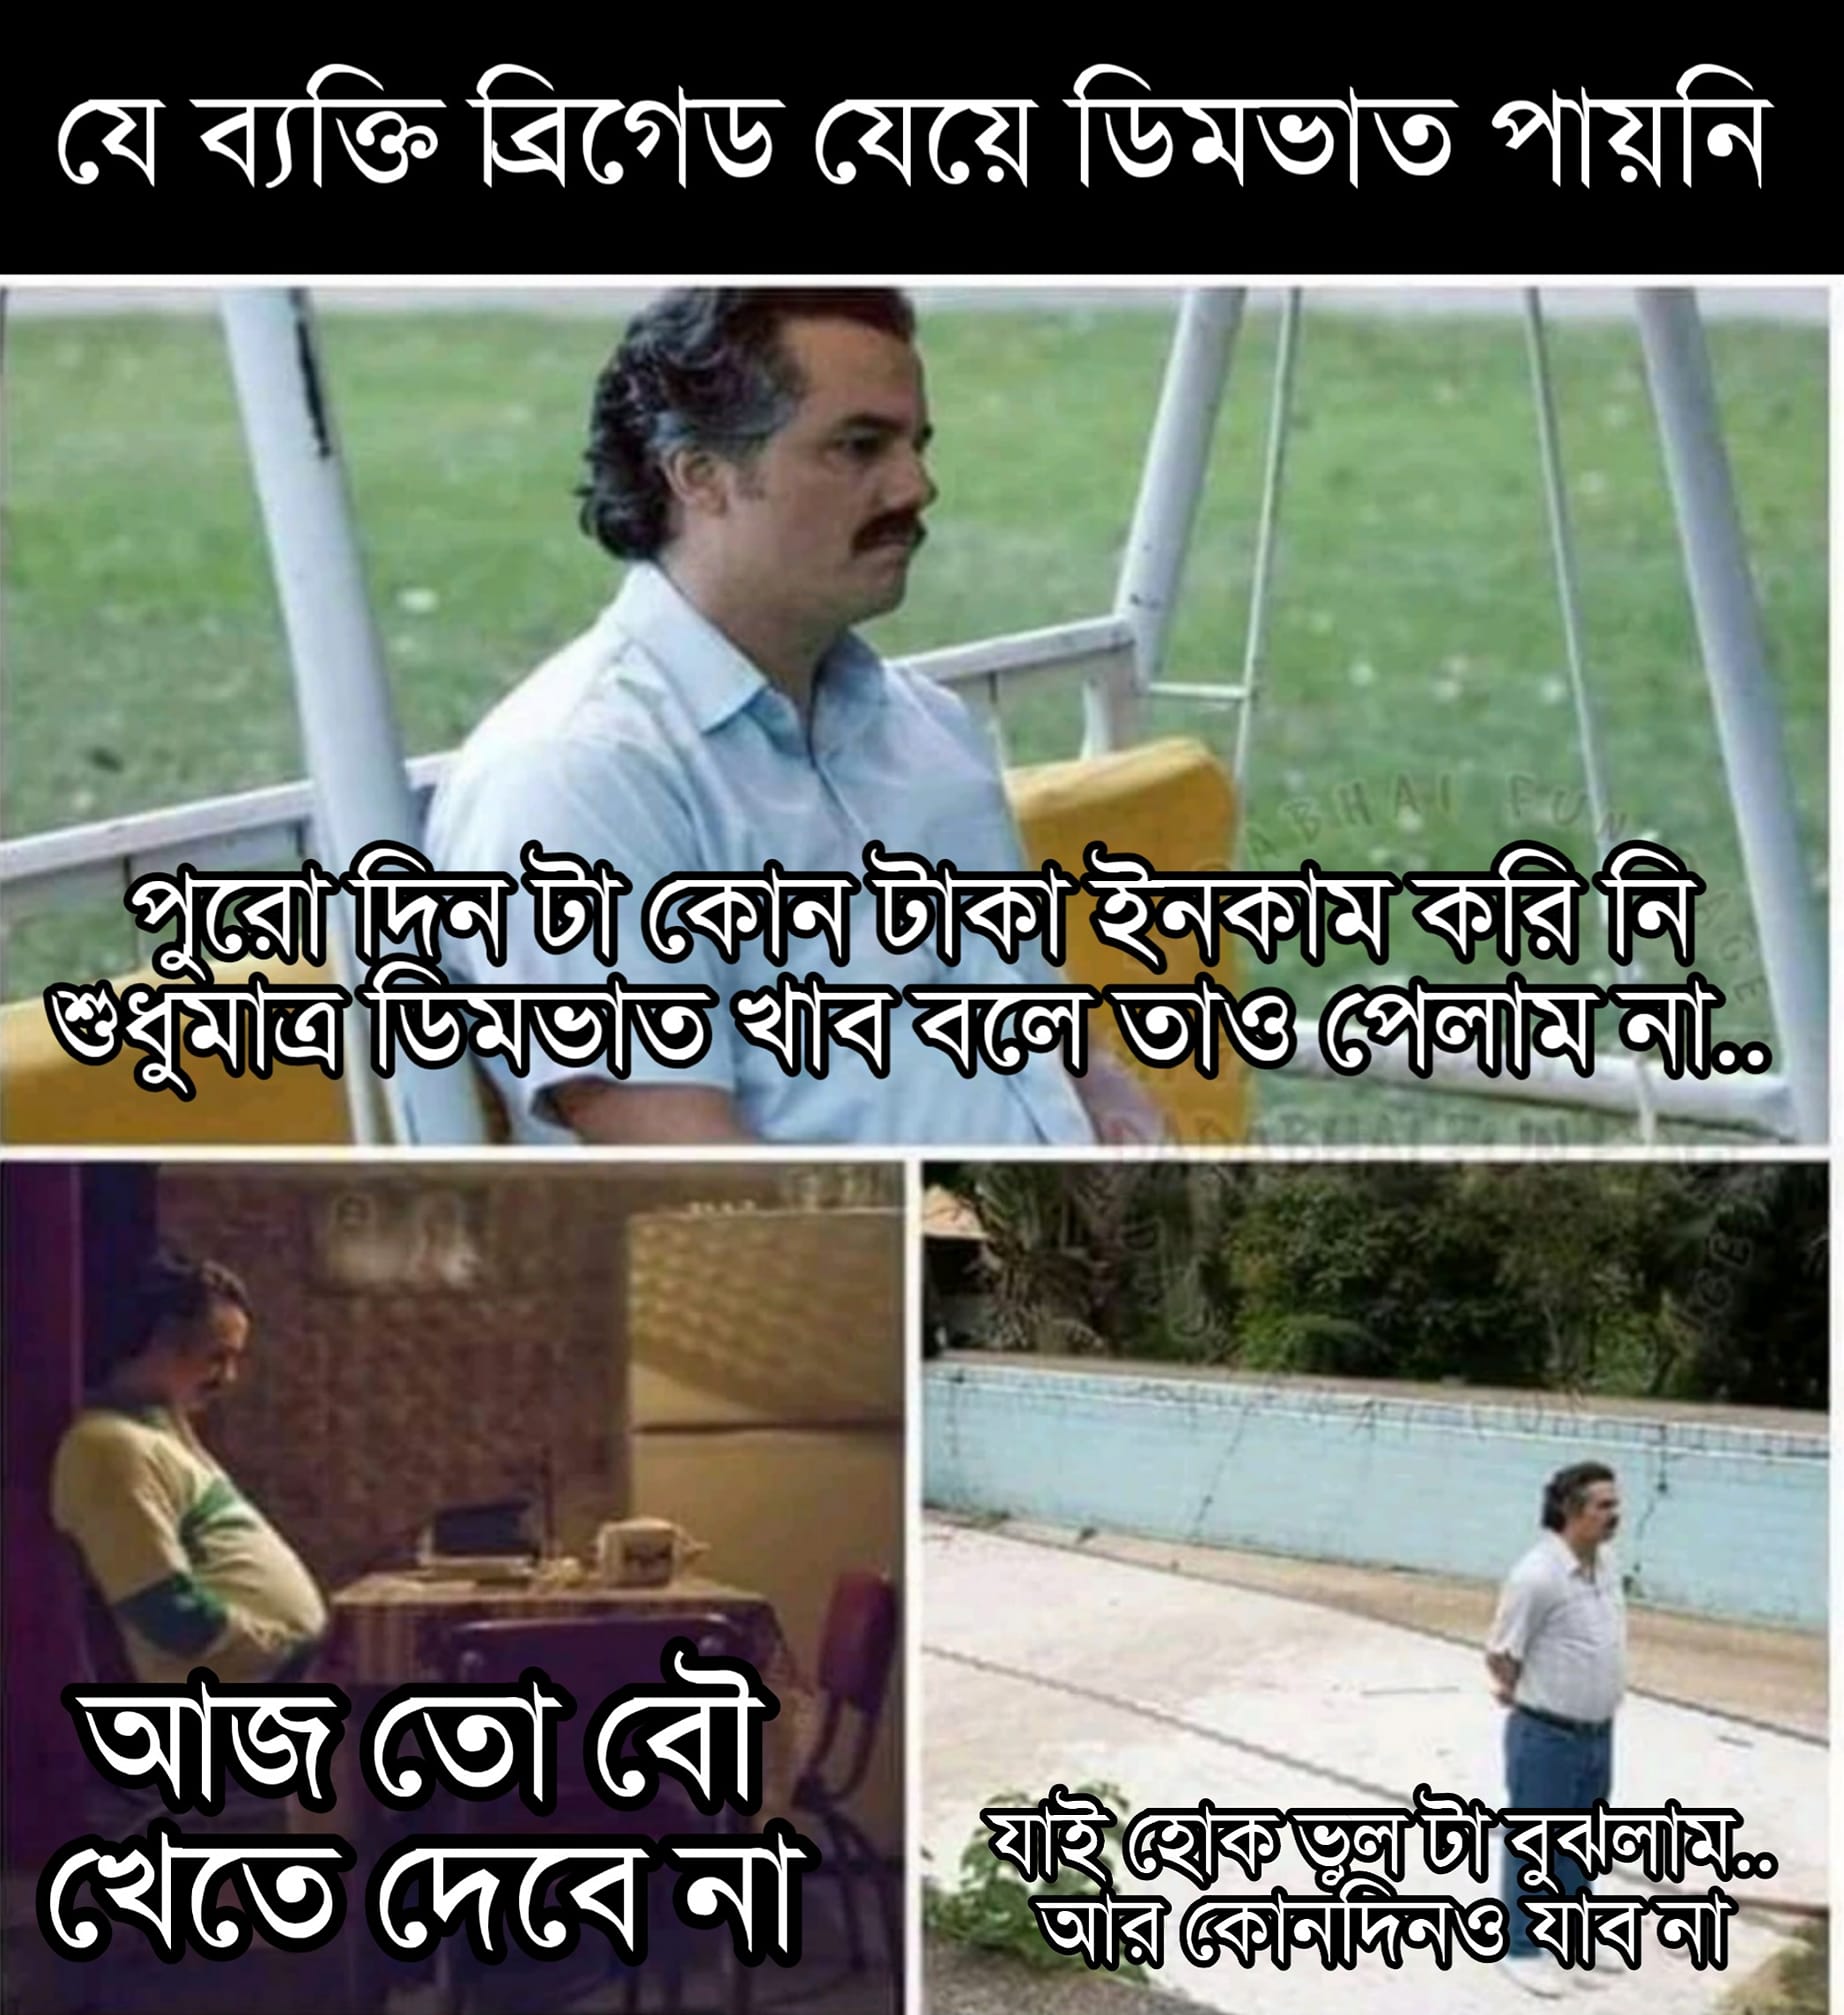
Caption: যে ব্যাক্তি ব্রিগেড যেয়ে ডিমভাত পায়নি   পুরো দিন টা কোন টাকা ইনকাম করি নি    শুধুমাত্র ডিমভাত খাব বলে তাও পেলাম না ...    আজ তো বৌ খেতে দেবে না   যাই হোক ভুল টা বুঝলাম... আর কোনদিনও যাব না
Label: non-hate